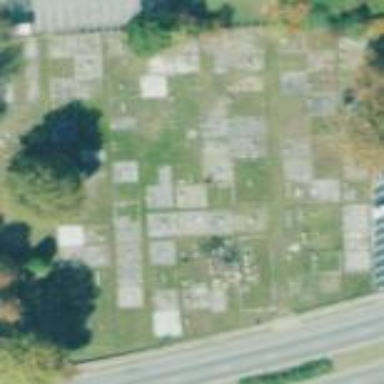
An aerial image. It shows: Cemetery.